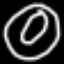
Label: donut